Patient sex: M
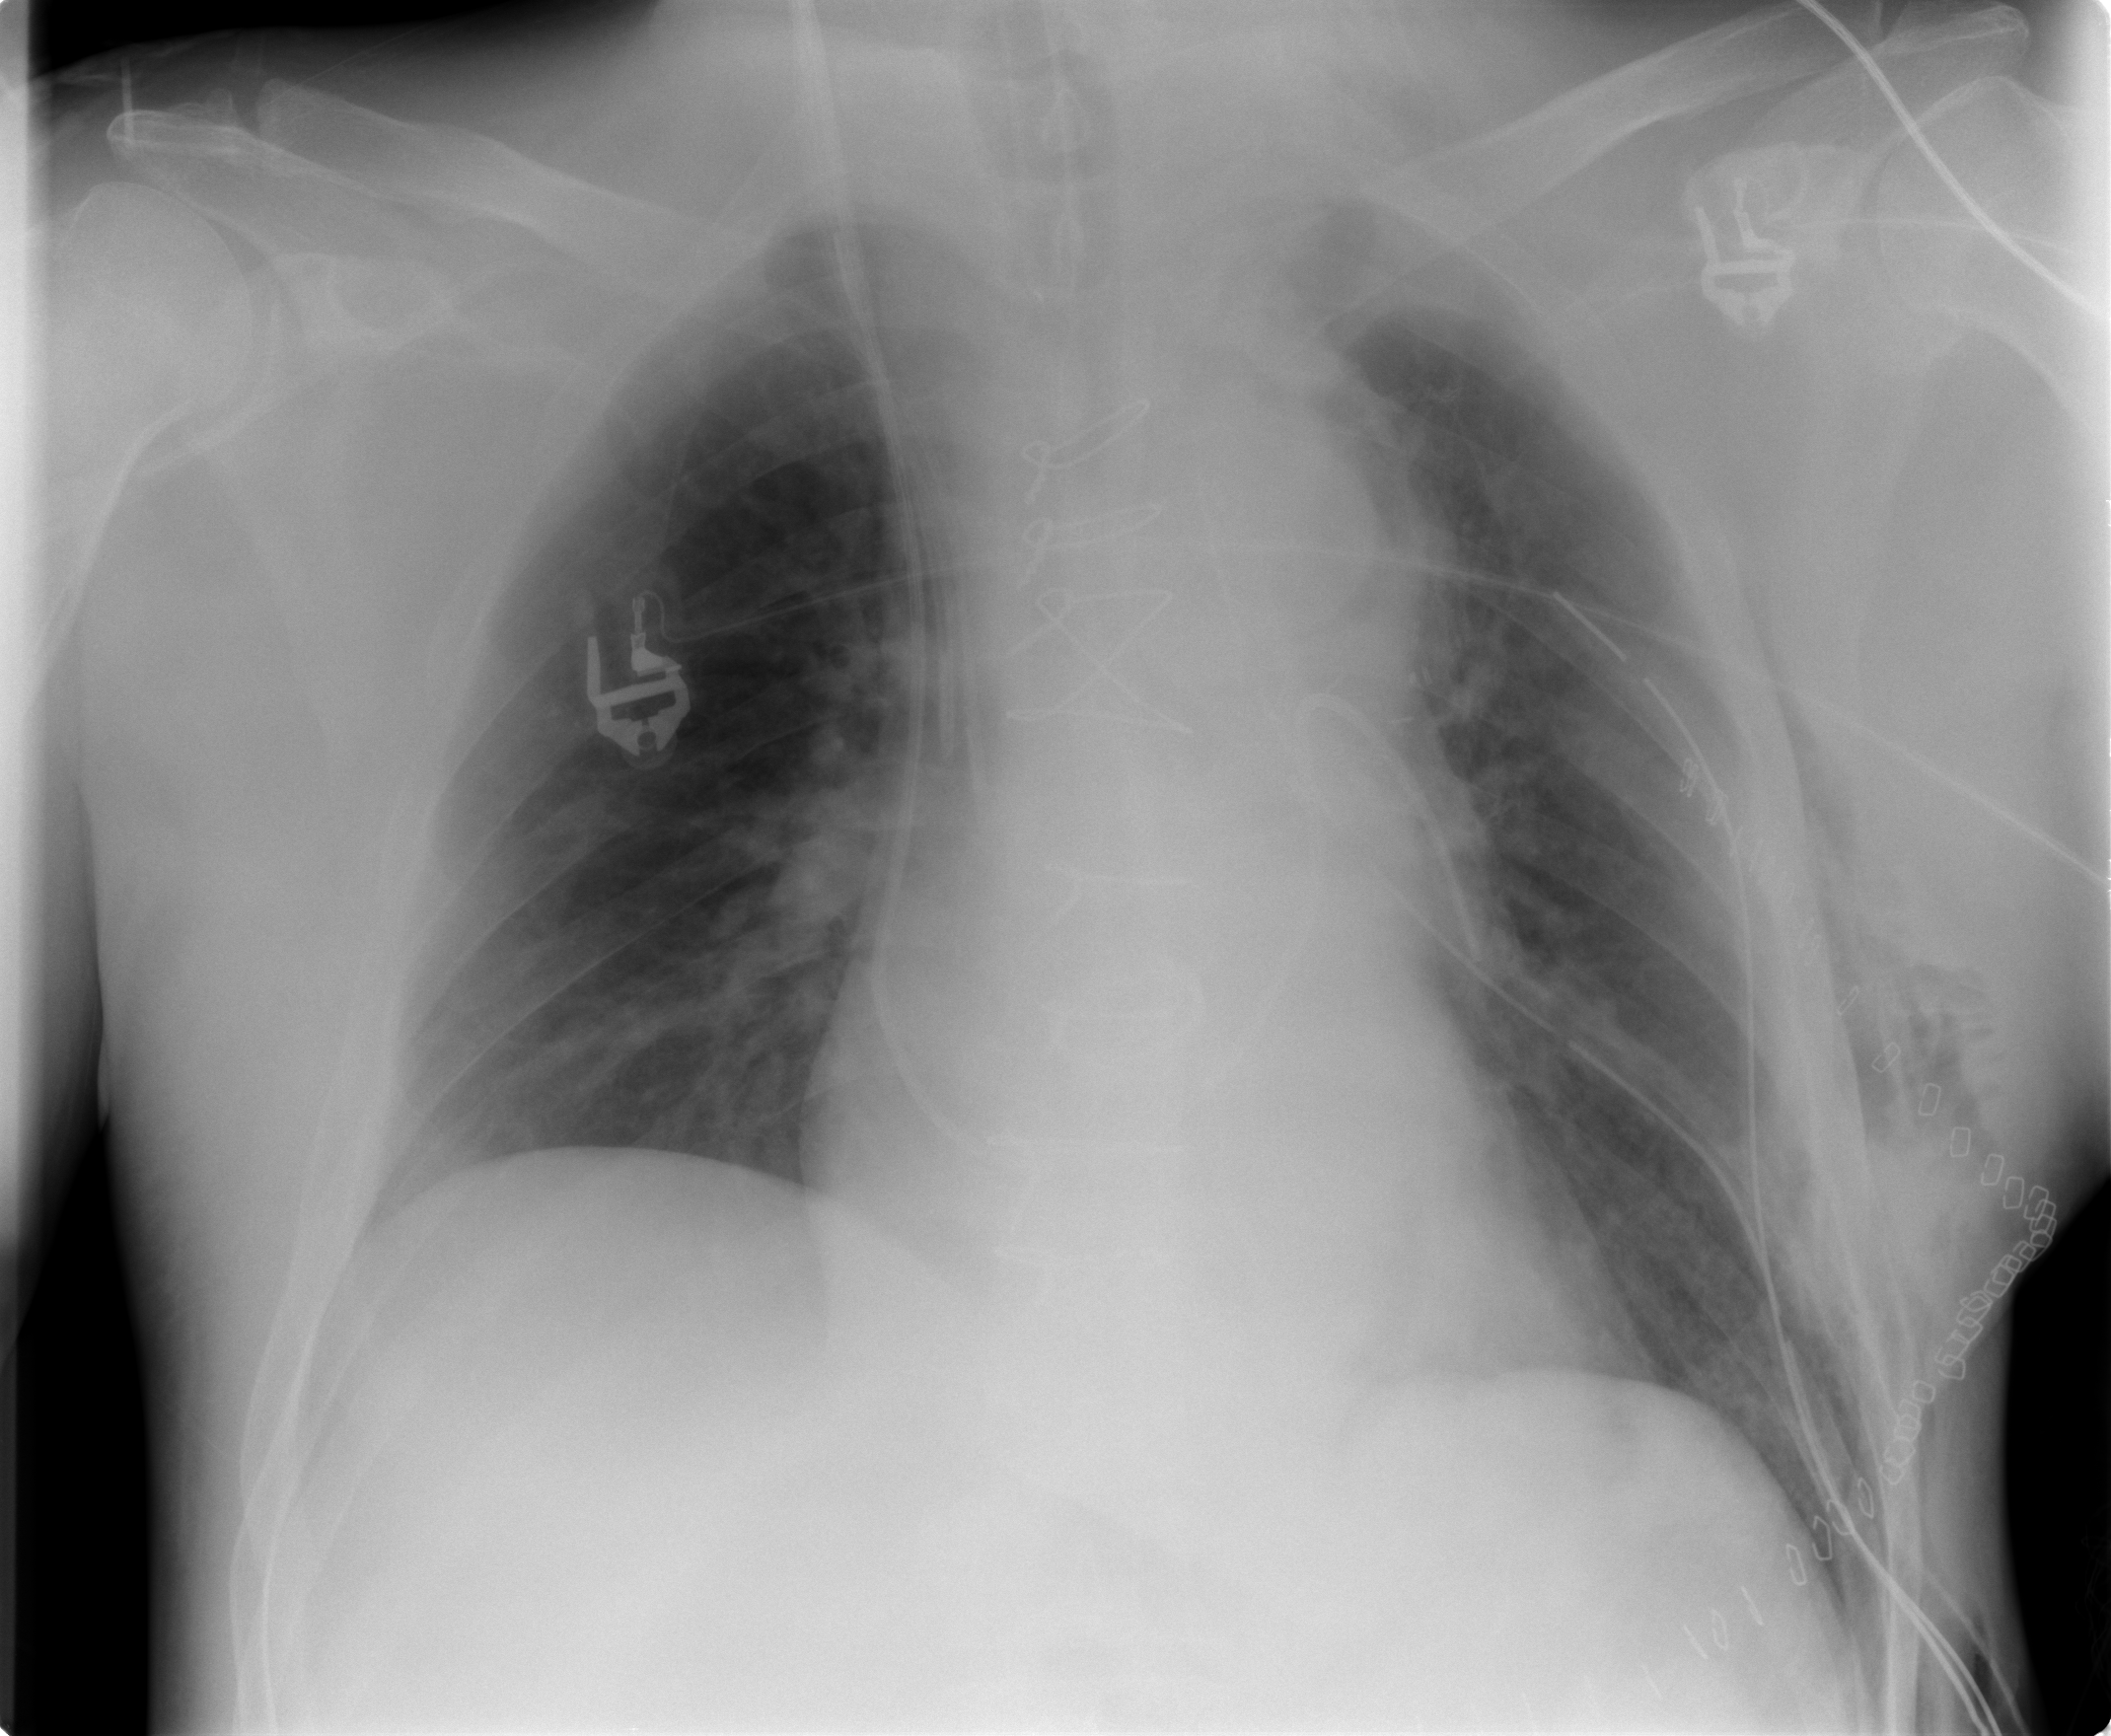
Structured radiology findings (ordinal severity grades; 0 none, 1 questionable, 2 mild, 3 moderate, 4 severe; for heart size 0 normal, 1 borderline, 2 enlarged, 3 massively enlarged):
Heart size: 2
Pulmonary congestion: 0
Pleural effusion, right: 0
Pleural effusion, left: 0
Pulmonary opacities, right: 0
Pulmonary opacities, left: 0
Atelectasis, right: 0
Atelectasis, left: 2